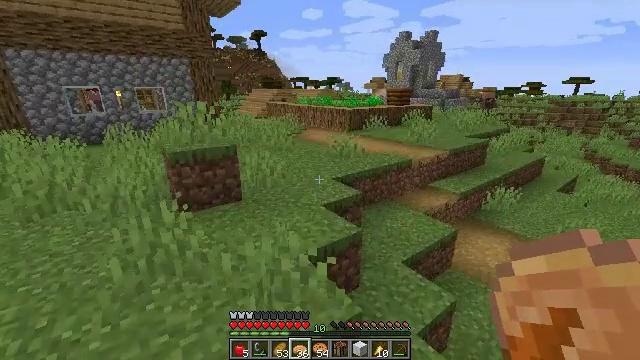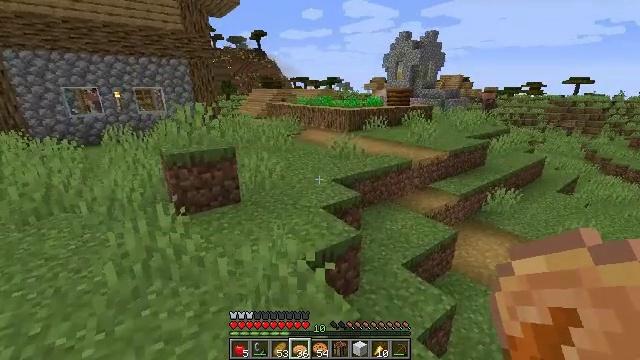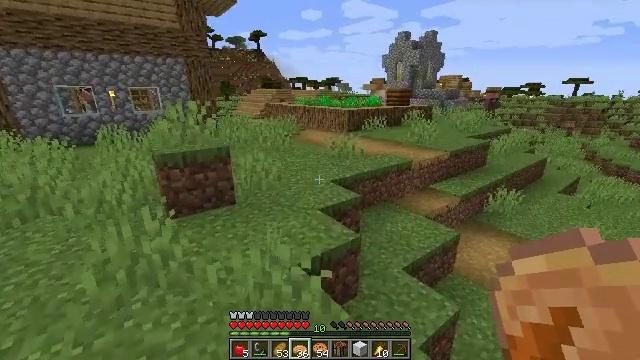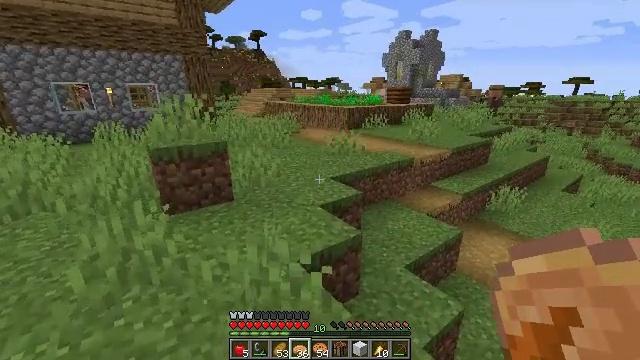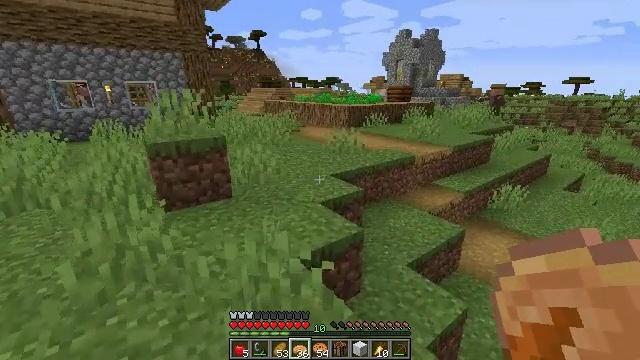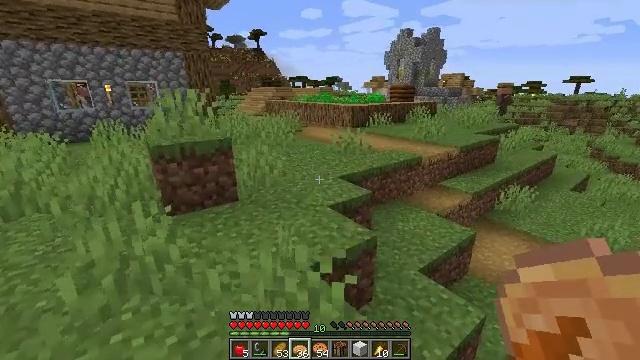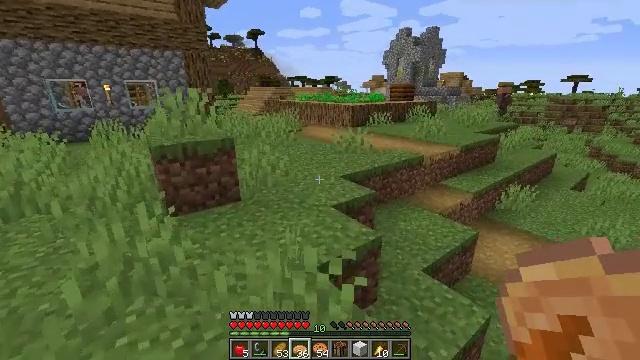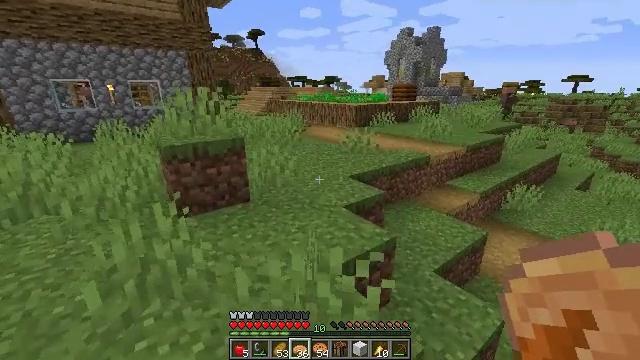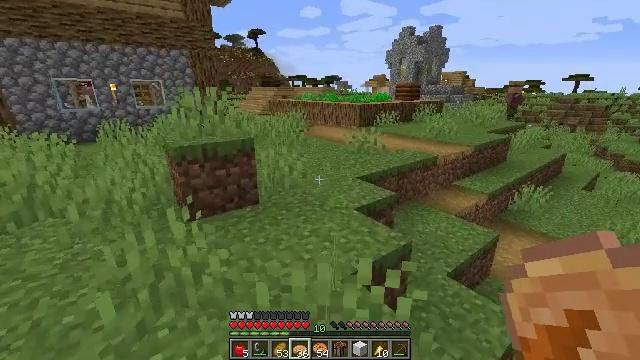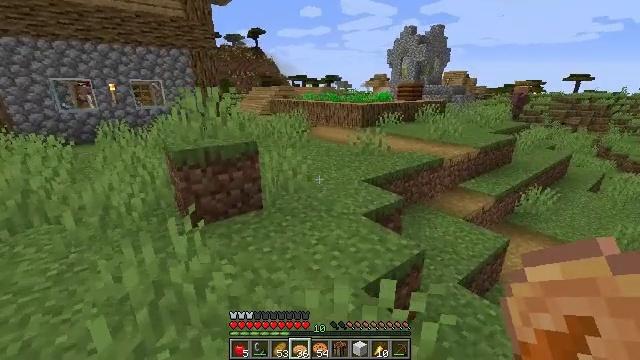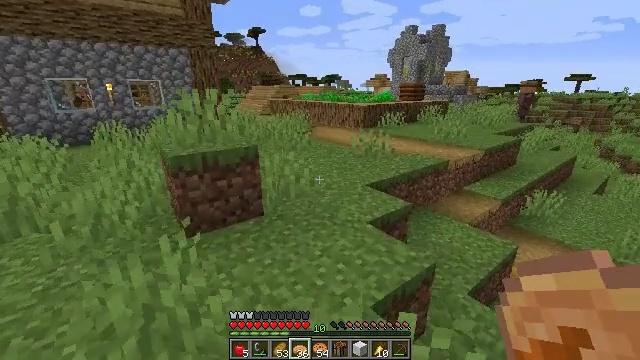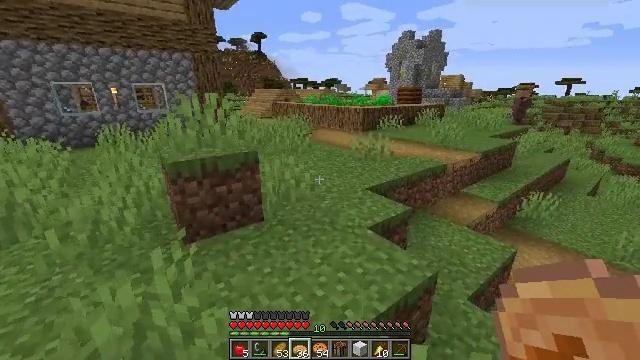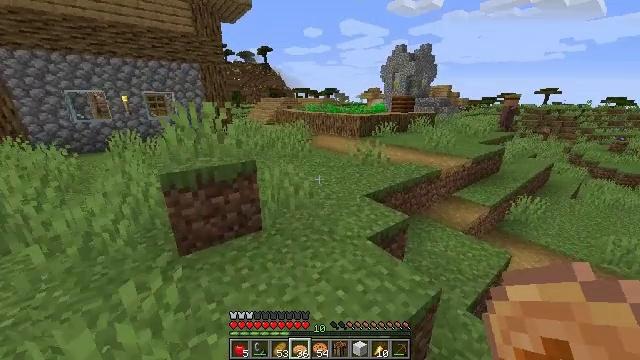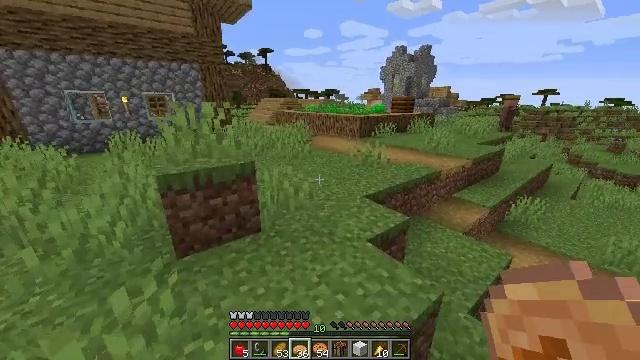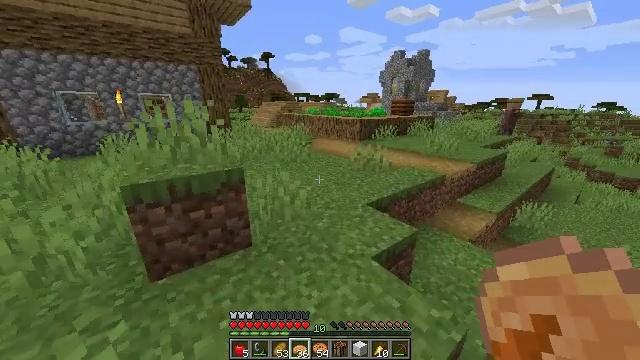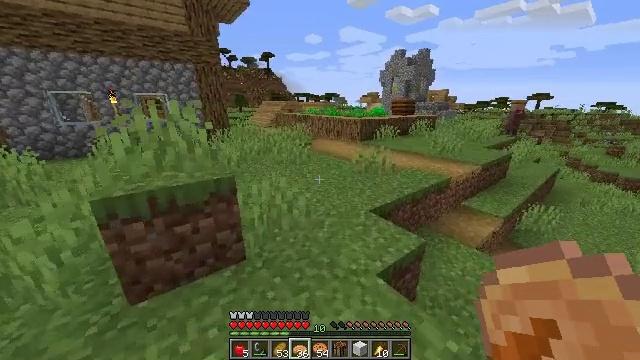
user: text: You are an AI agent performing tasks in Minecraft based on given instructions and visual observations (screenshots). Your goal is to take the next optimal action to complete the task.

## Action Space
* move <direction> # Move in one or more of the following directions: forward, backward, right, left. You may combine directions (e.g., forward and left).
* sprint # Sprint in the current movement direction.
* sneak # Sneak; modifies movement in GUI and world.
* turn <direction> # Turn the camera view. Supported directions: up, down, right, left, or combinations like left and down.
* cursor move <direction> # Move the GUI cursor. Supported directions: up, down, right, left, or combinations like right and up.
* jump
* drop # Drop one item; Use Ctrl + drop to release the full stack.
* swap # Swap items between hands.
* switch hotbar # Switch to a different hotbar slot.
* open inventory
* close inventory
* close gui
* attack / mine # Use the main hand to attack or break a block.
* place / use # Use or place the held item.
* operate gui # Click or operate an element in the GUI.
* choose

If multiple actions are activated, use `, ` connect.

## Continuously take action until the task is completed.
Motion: motion action
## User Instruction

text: Take materials to craft redstone.
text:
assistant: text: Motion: move forward and move left, jump
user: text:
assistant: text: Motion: move forward and move left, jump
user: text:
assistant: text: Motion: move left
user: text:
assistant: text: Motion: move left
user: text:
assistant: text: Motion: move left
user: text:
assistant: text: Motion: move left
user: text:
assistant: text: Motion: move forward and move left
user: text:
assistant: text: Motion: move forward
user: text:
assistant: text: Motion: no_op
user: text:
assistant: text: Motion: move forward
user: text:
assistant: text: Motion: move forward
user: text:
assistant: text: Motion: move forward
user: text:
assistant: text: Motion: move forward
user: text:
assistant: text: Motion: move forward
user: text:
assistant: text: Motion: move forward
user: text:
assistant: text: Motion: move forward, turn left, jump
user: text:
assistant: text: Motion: move forward, jump
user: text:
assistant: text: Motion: move forward, jump
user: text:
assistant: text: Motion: move forward, jump
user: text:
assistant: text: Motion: move forward, jump
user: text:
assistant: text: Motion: move forward, turn right, jump
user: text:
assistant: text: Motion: move forward, jump
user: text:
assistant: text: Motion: move forward, jump
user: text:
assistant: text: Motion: move forward, jump
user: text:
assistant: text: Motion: move forward, jump
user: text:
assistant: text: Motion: move forward, jump
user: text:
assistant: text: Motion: move forward, jump
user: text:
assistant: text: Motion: move forward, jump
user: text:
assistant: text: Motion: move forward, jump
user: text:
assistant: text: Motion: move forward, jump